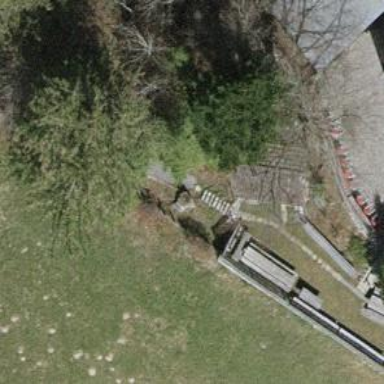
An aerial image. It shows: Concrete steps.